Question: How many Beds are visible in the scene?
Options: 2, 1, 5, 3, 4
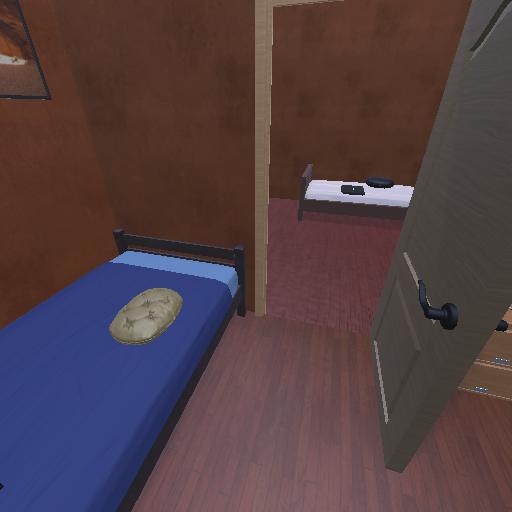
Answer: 2